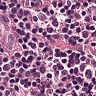
Metastatic tissue present: no